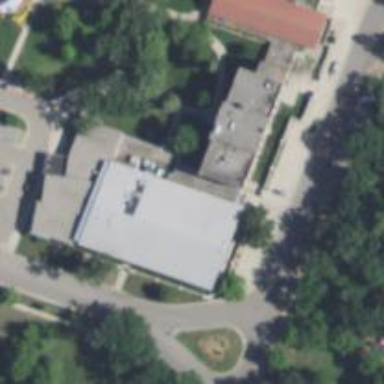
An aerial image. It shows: Fitness center building.